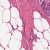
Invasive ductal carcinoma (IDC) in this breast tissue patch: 1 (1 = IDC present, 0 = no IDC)